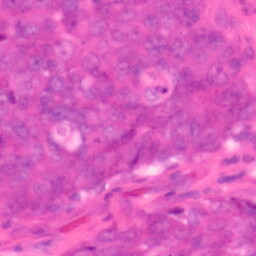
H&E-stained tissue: Colon